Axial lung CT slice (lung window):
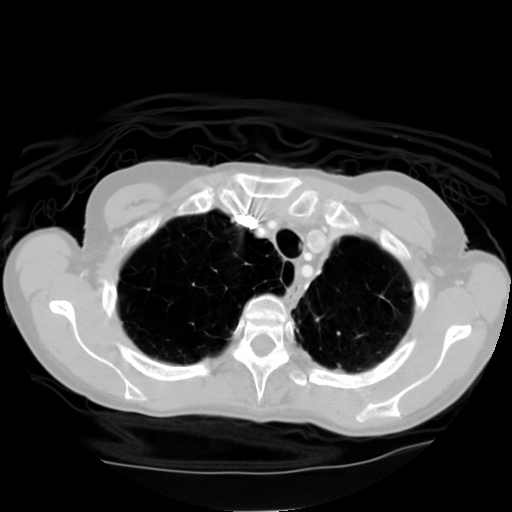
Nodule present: no